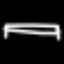
Label: bed